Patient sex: M
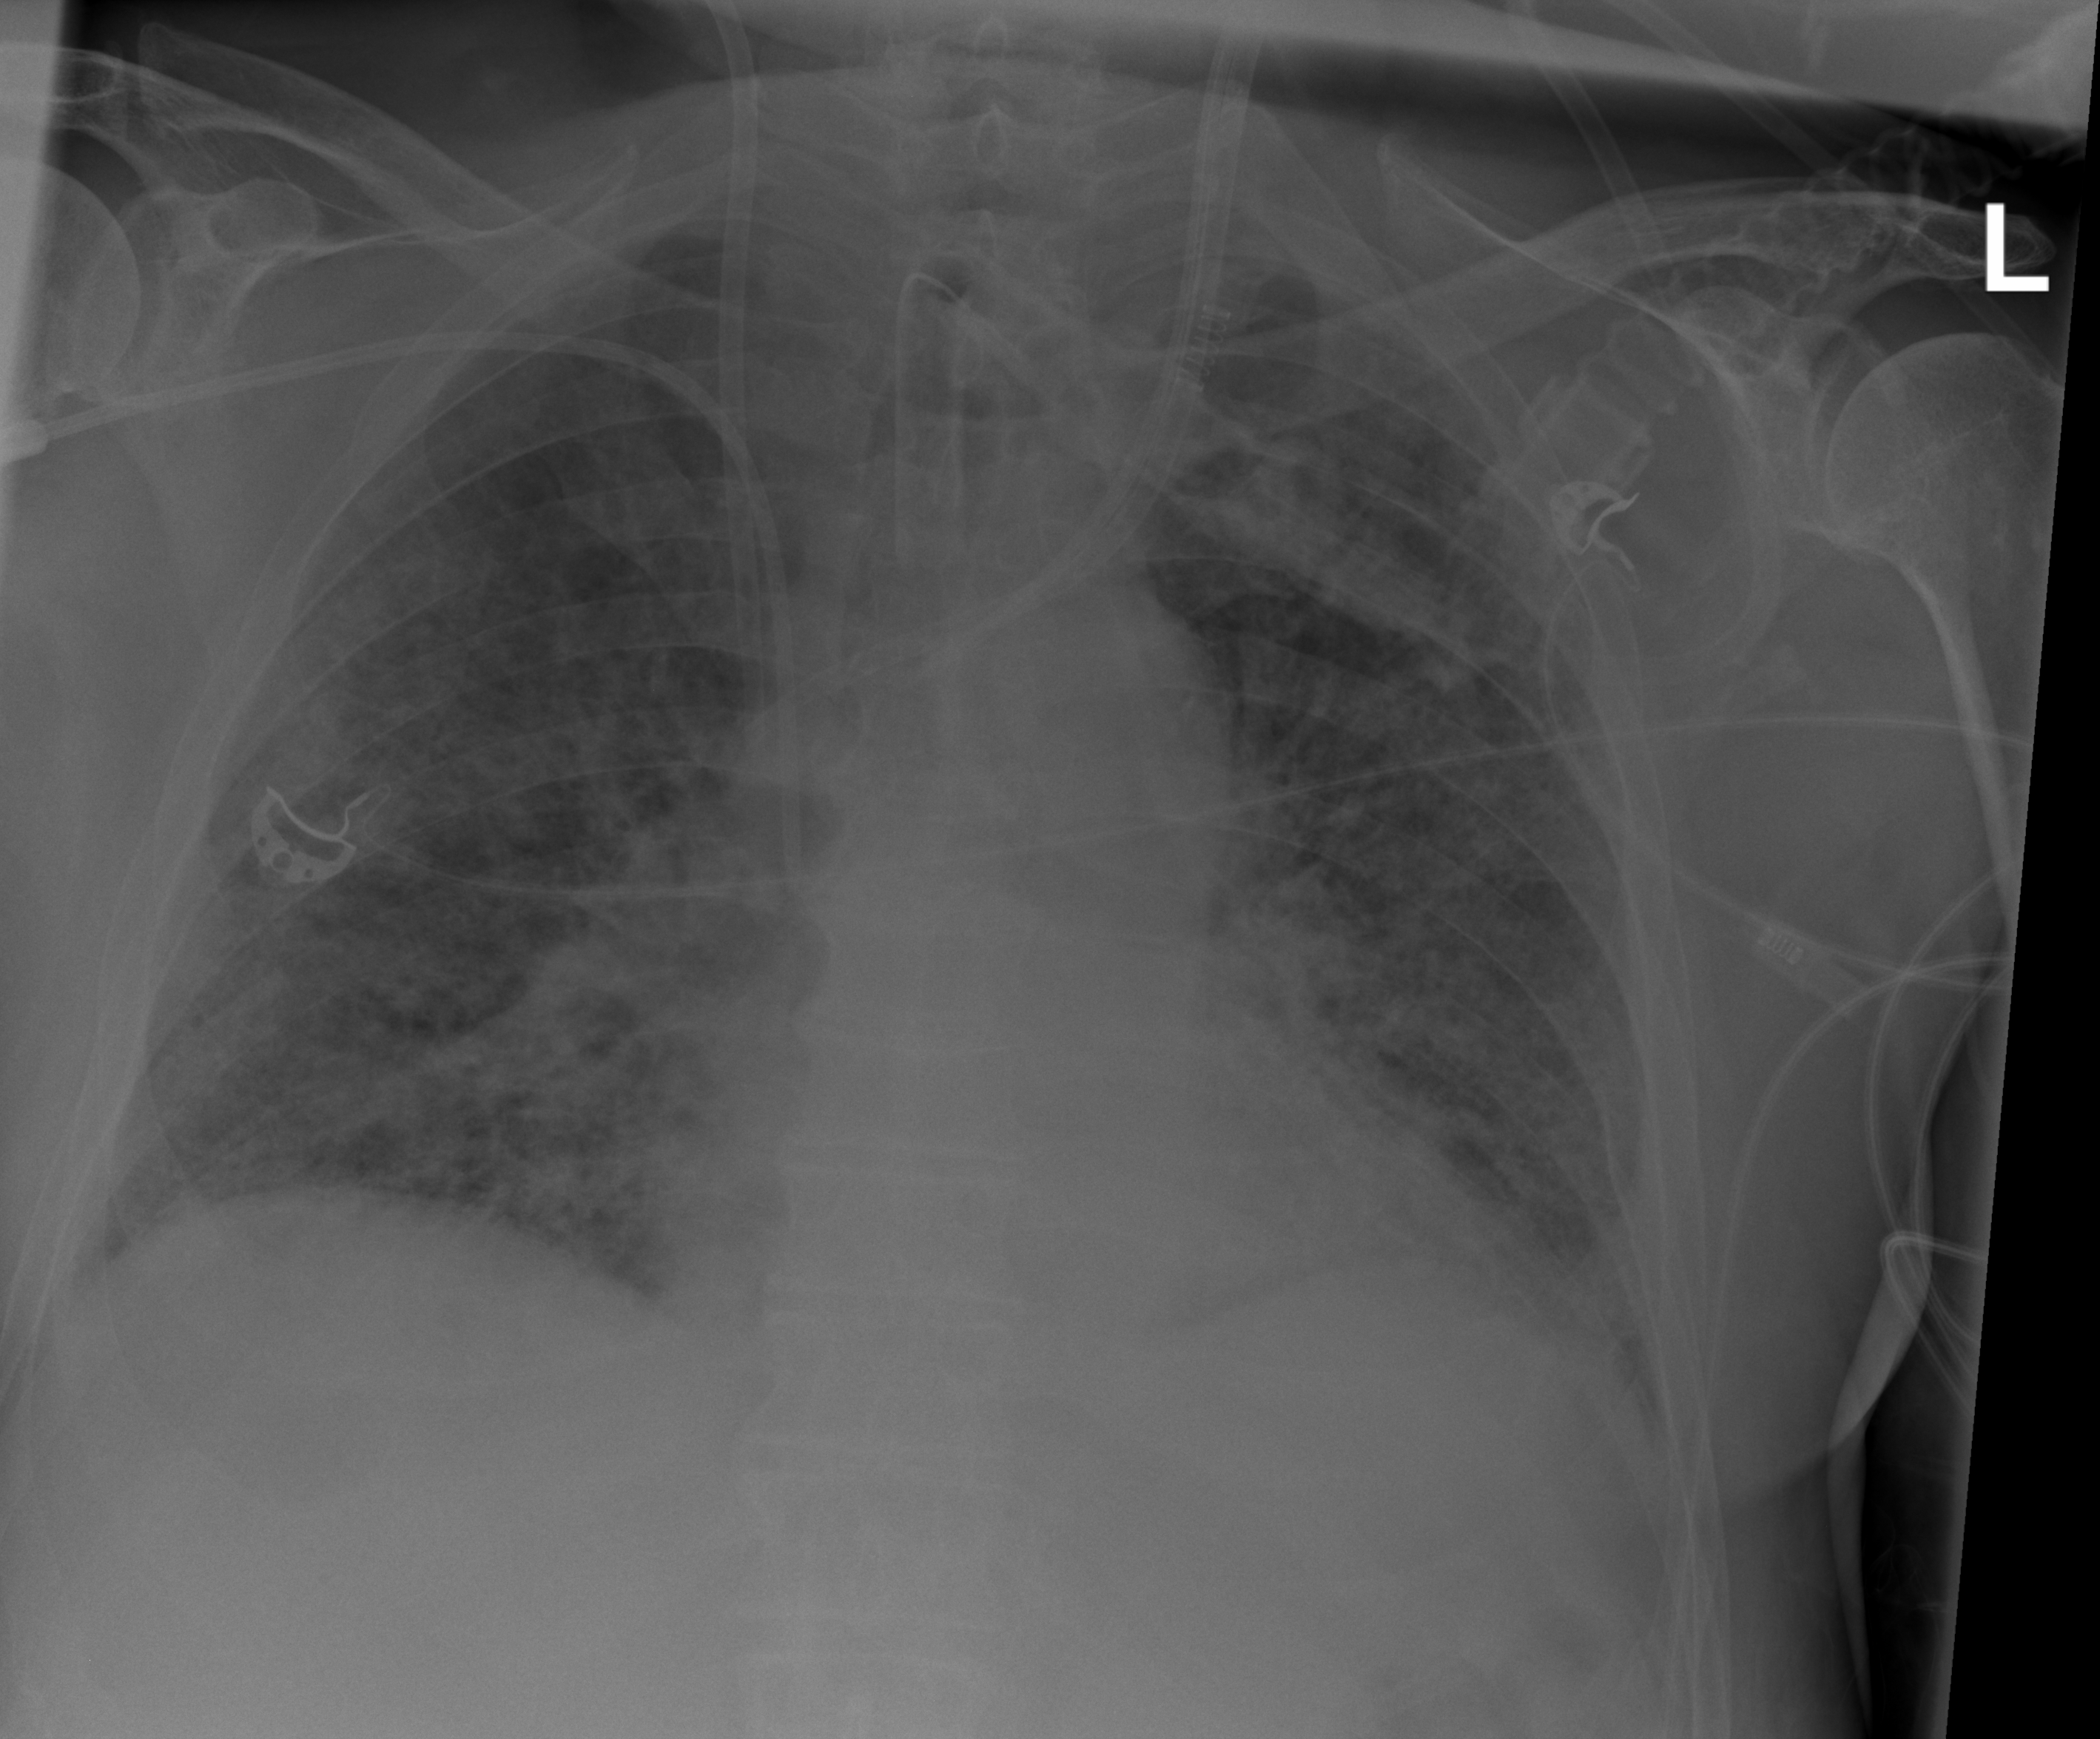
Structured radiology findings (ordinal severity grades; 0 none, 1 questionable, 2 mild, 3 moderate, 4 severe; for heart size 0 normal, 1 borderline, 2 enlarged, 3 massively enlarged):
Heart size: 2
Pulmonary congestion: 2
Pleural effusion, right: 1
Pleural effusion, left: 1
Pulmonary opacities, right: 3
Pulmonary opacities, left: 3
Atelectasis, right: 2
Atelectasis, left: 2